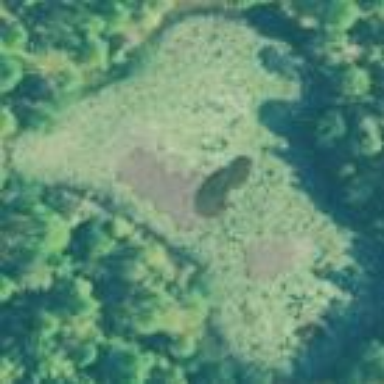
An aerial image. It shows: Marshy wetland area.